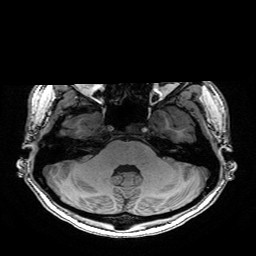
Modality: T1w
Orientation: coronal
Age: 23
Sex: female
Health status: healthy
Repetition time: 2.53 s
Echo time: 0.0034 s